Interaction volume radius: 10 \u00c5
Interaction volume height: 30 \u00c5
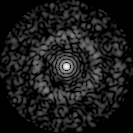
Disorder parameter: 0.8214